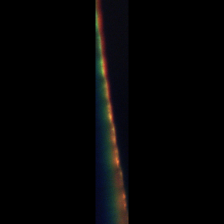
Taxon: Psuedo-nitzschia
Group: Diatoms